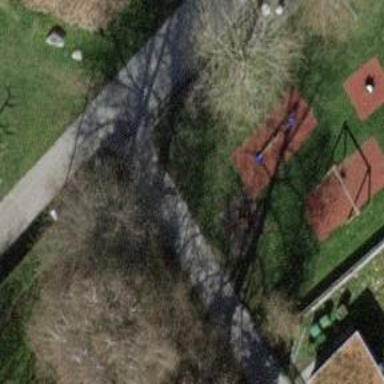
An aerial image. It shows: Playground with springy equipment.